Aerial crown-view tile of a tropical tree (Barro Colorado Island, Panama), acquired 20250124:
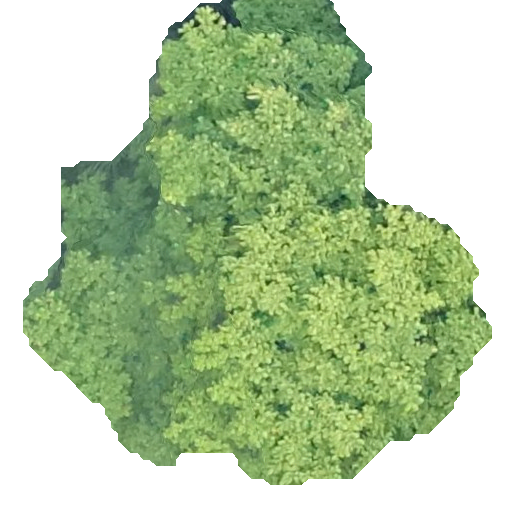
Species: Tachigali panamensis
GBIF accepted scientific name: Tachigali panamensis
Crown area: 223.525 m²